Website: bh-photo
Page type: newsletter-management
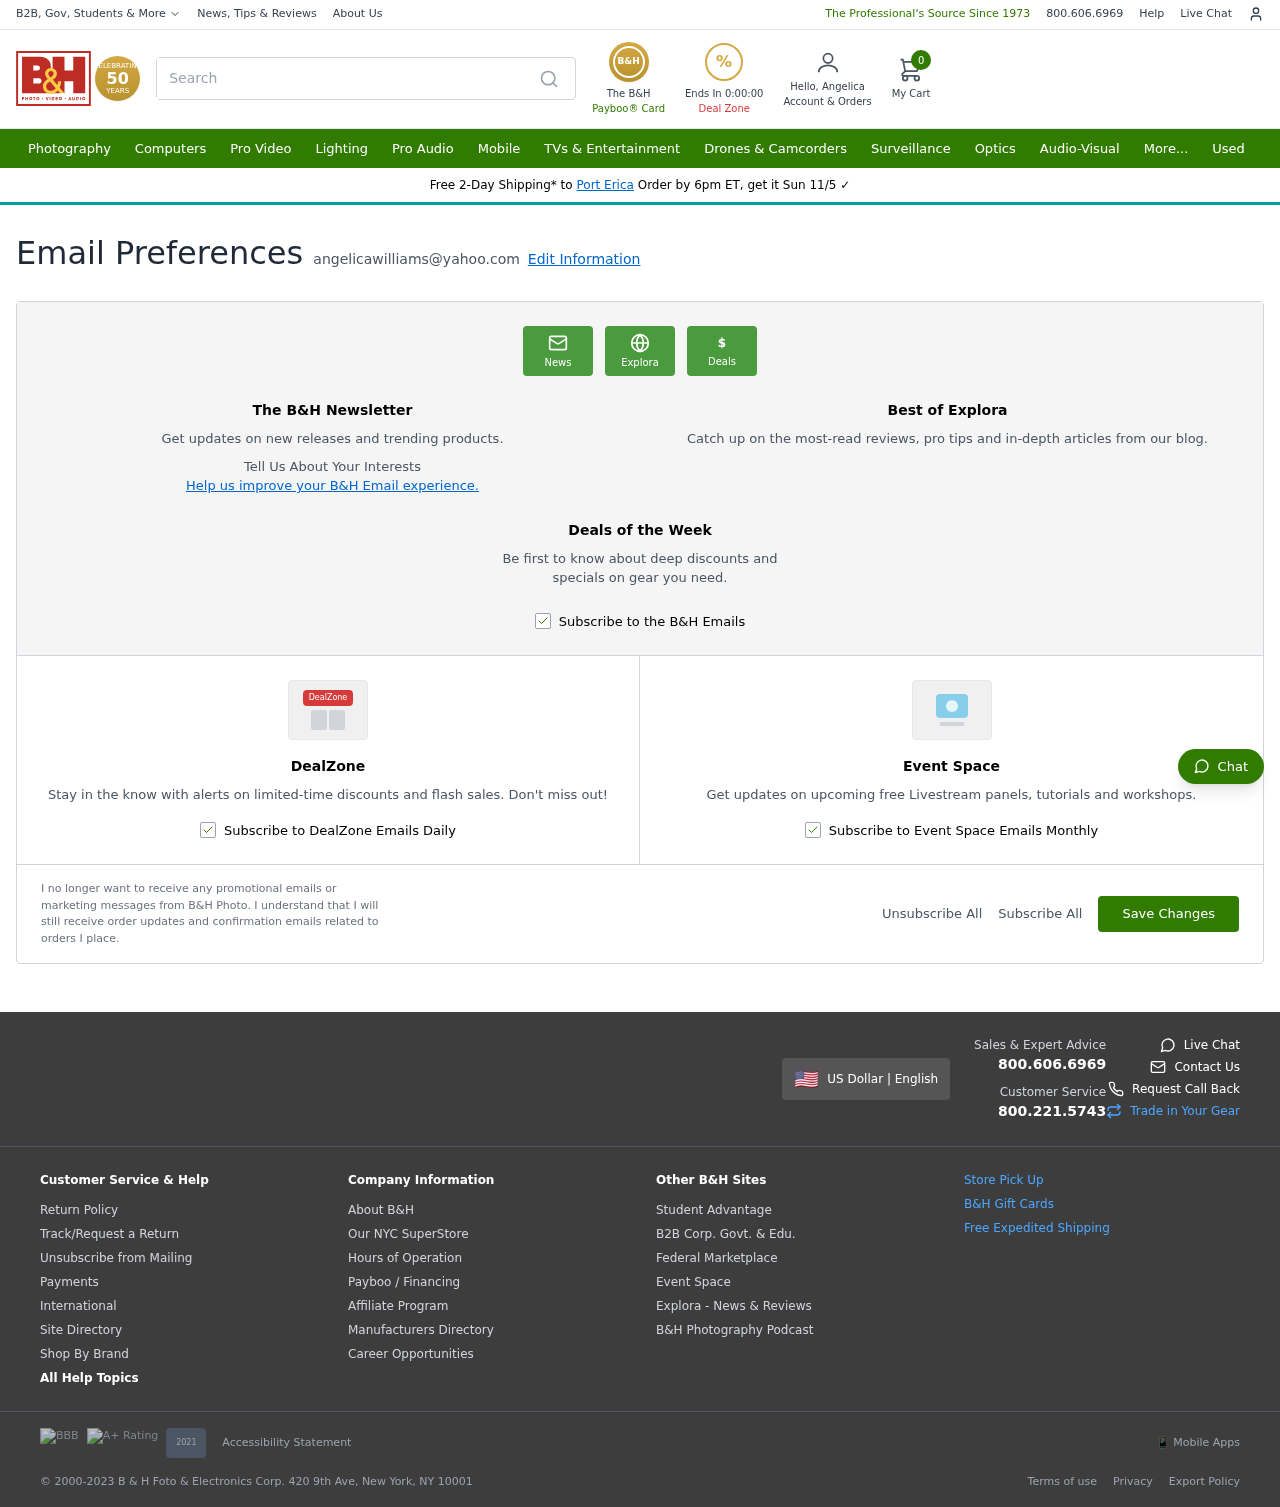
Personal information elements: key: PII_CITY
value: Port Erica
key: PII_EMAIL
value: angelicawilliams@yahoo.com
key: PII_FIRSTNAME
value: Angelica
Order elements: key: ORDER_DEAL_END
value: Ends In 0:00:00
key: ORDER_NUM_ITEMS
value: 0
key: ORDER_DELIVERY_DATE
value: Sun 11/5
Search elements: key: HEADER_SEARCH
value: Search